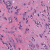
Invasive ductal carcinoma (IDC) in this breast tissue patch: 1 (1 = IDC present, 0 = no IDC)